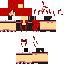
A female human skin with medium skin, wearing red long hair dressed in a red hoodie and red pants, featuring a closed mouth.